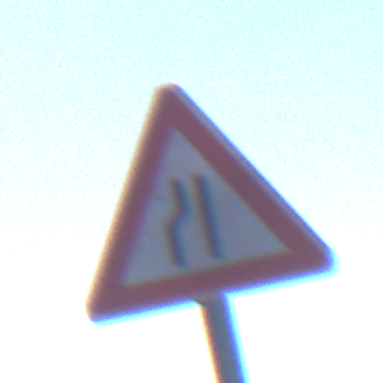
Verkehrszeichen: EinseitigVerengteFahrbahnLinks
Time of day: MorningAfternoon
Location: Outdoor (Nature)
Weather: Clear
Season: NotSpecified
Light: Natural